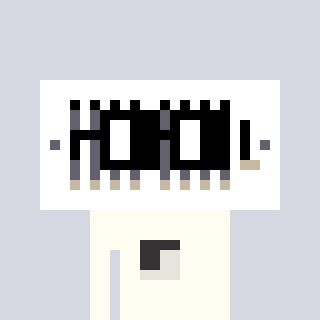
a pixel art character with square black glasses, a vent-shaped head and a grayscale-colored body on a cool background